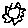
Label: sun